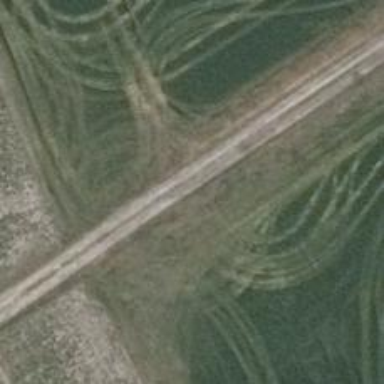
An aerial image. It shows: Track with grade 5 tracktype.